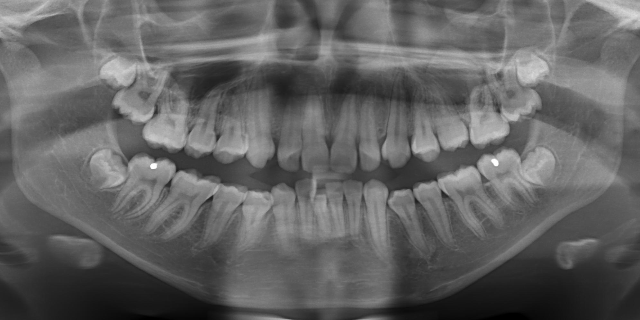
adult